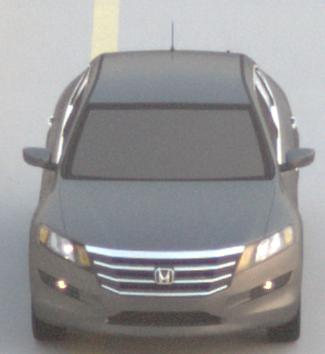
Make: Honda
Model: Crosstour
Detailed model: -
Model produced from: 2009
Model produced until: 2012
Doors: 4
Color: gray
Road condition: dry road
Daytime: dawn
Contrast: low contrast